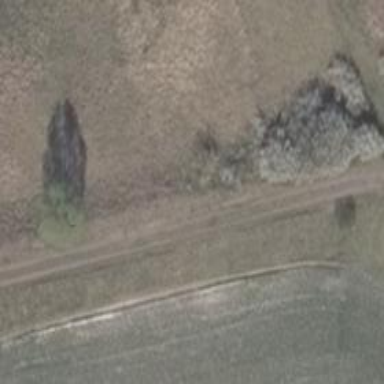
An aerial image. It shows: Deciduous broadleaved tree.